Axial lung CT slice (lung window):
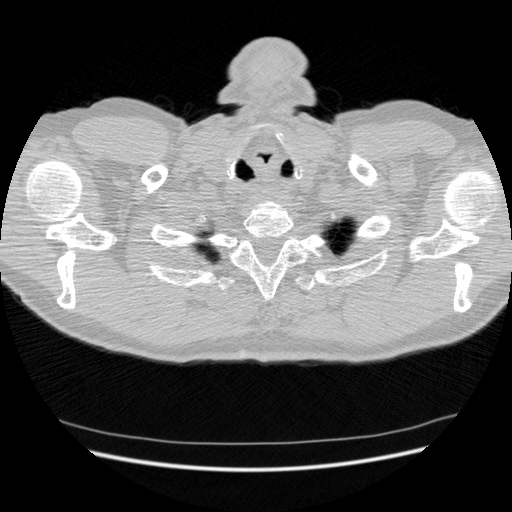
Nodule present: no